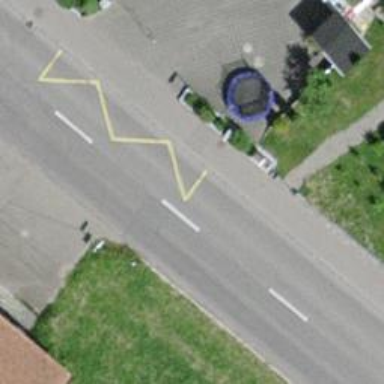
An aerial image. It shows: Bus stop with platform for public transport.